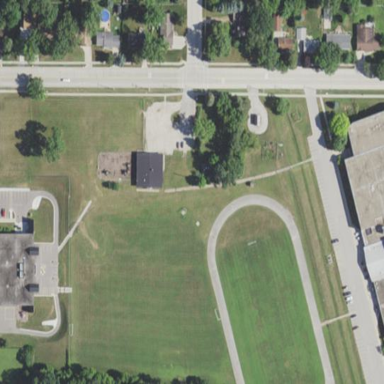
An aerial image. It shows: School.